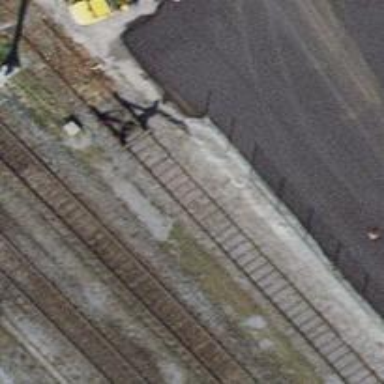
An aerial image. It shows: Railway buffer stop.